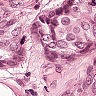
Metastatic tissue present: yes